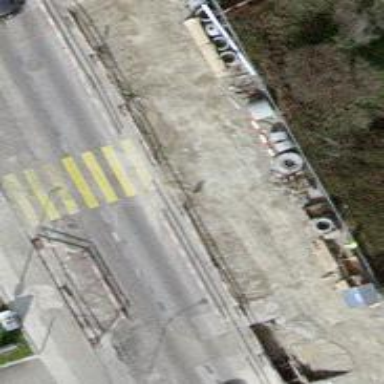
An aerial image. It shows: Uncontrolled road crossing.